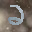
Label: 2